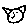
Label: cat